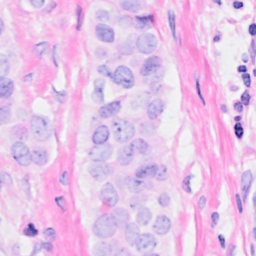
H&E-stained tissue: Breast